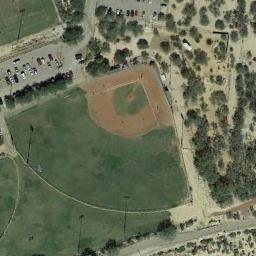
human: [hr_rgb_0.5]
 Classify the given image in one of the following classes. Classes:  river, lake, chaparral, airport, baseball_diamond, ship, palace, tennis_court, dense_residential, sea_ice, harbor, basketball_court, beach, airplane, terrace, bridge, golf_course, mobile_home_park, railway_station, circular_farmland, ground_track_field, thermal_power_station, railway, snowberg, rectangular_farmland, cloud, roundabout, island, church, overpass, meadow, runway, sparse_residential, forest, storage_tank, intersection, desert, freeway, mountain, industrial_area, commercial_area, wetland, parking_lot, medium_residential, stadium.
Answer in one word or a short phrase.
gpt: baseball_diamond